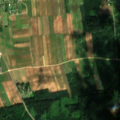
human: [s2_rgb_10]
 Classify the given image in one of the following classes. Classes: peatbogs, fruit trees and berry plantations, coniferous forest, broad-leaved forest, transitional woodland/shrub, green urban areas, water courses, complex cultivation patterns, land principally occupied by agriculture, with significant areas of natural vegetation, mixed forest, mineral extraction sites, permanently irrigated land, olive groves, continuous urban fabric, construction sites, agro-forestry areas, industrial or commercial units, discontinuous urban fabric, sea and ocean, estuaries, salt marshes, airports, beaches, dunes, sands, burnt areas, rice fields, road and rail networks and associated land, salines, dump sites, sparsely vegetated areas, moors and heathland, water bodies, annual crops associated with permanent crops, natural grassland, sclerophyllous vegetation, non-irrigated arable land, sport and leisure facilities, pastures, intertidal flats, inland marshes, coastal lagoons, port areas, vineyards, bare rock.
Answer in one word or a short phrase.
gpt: discontinuous urban fabric, complex cultivation patterns, coniferous forest, mixed forest, transitional woodland/shrub